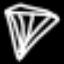
Label: diamond